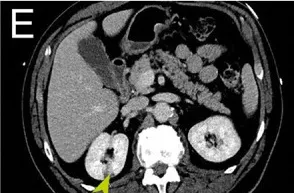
E: Arrow points to a small infarct in the posterior cortex of the right kidney.
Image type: radiology (ct)